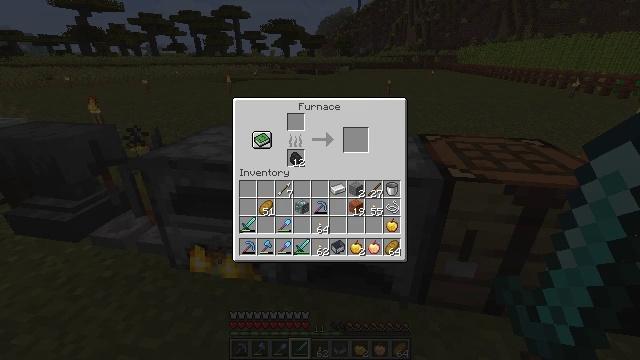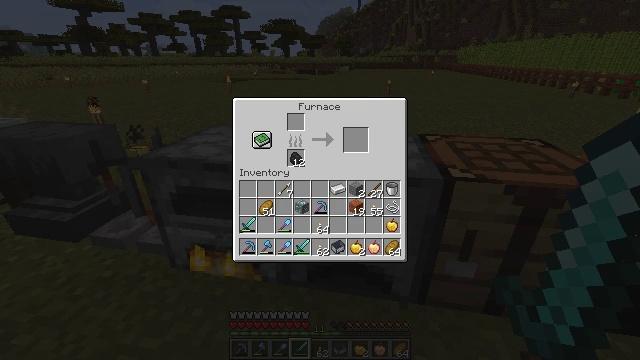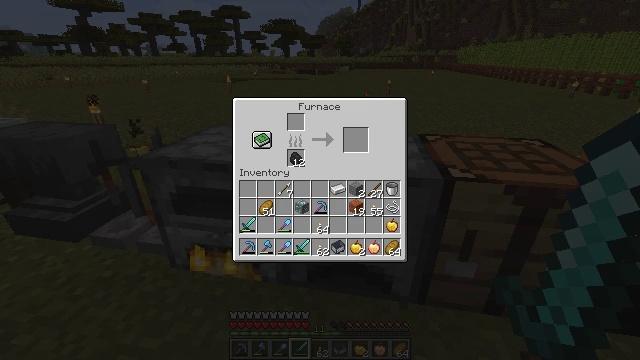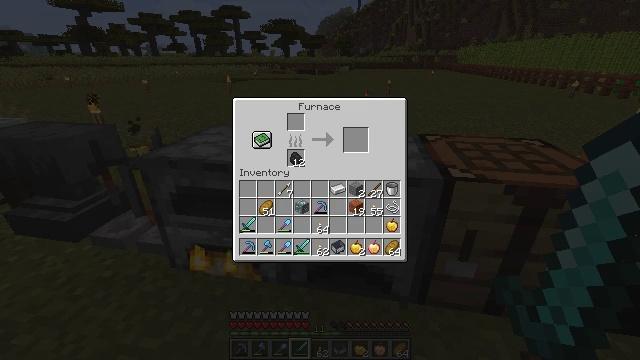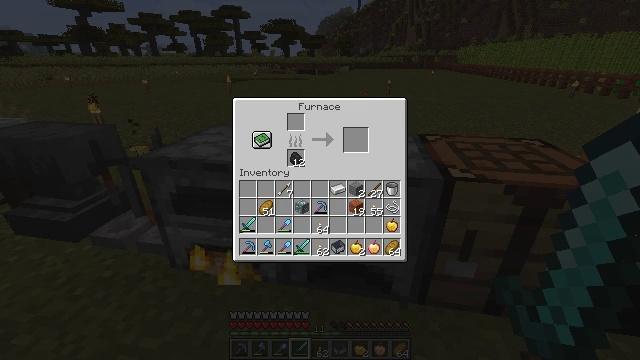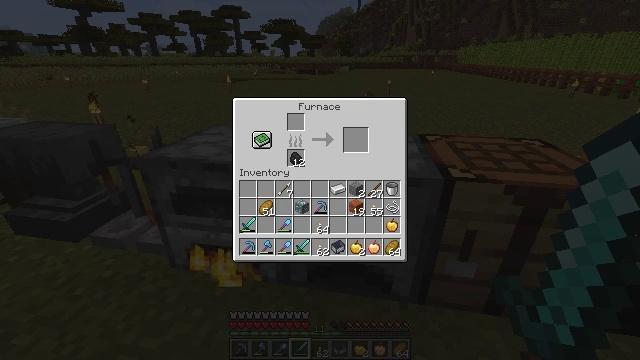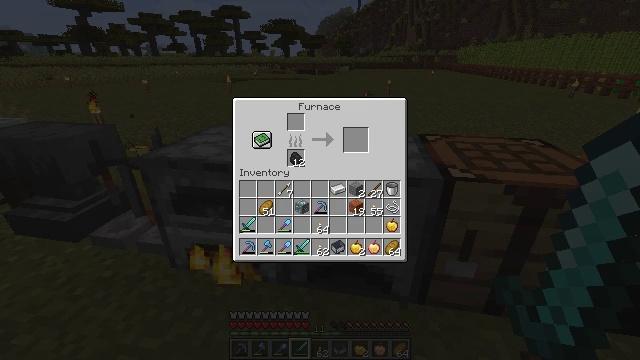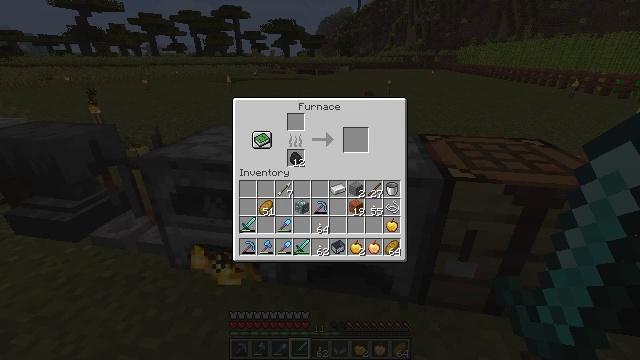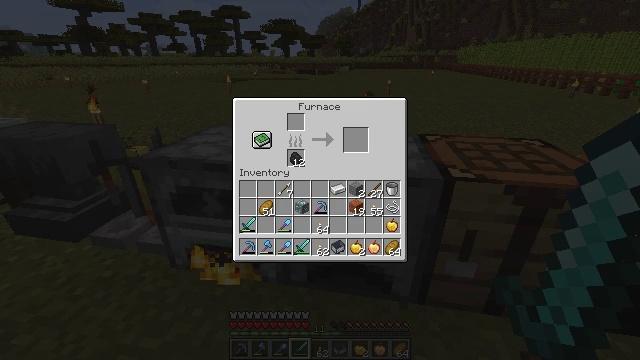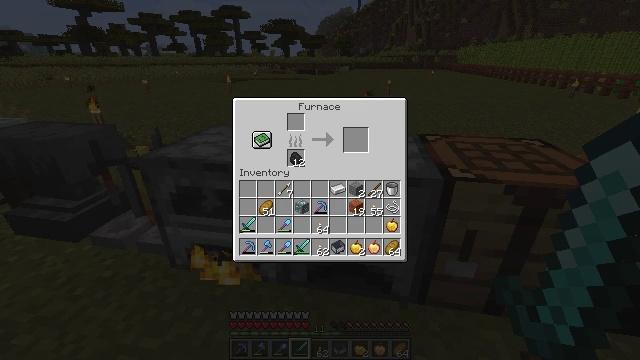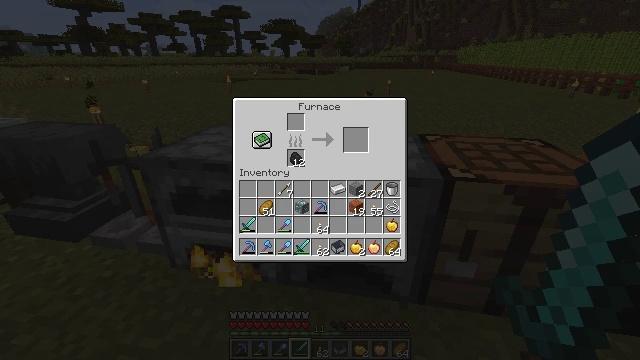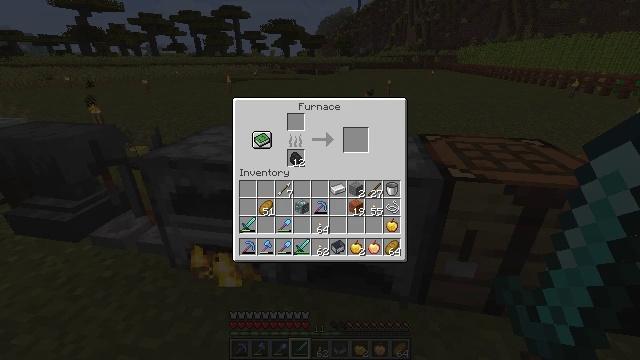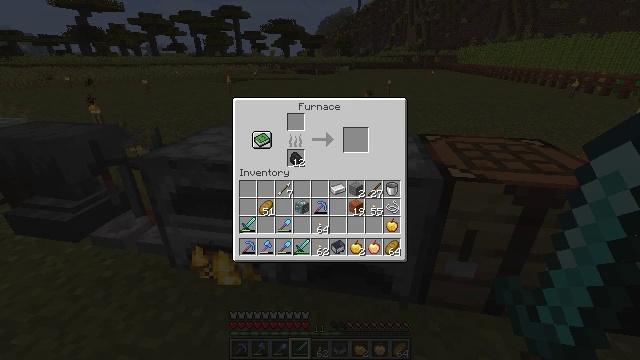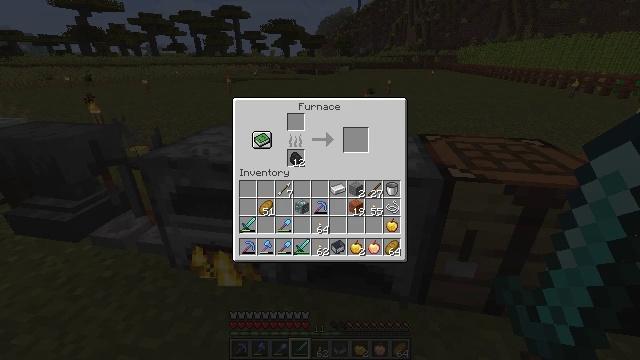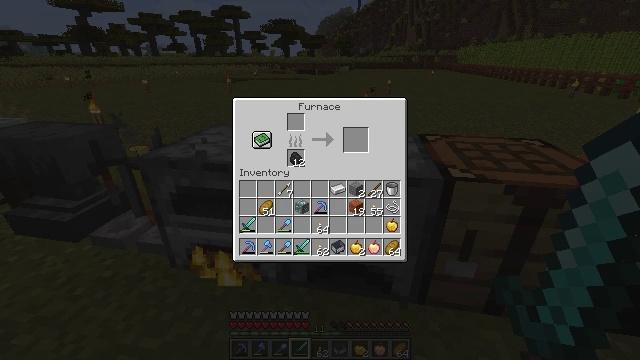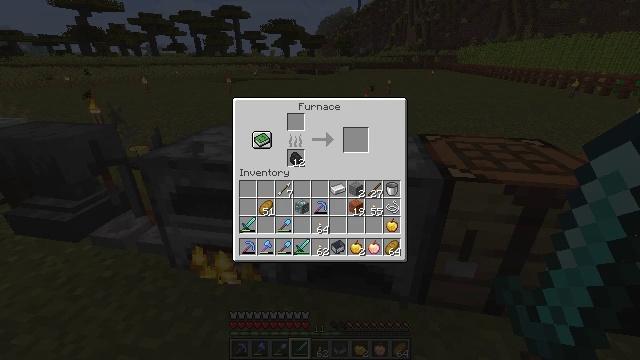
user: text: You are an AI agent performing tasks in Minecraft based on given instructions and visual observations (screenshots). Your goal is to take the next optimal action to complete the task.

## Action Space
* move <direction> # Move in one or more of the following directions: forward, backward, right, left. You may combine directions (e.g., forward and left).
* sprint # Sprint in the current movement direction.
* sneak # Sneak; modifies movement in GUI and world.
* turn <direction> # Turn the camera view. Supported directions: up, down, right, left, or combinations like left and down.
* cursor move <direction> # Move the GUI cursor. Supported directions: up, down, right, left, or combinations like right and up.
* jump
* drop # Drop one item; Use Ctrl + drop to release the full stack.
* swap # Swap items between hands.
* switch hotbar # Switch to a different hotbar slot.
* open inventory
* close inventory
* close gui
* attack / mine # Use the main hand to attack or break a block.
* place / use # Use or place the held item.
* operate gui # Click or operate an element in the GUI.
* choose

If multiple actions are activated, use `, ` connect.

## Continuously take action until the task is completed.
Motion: motion action
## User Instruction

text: To craft a diamond, utilize the crafting grid.
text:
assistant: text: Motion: no_op
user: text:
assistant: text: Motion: no_op
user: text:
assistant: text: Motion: cursor move right and up
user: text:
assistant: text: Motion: no_op
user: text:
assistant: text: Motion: cursor move right and up
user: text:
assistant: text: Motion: no_op
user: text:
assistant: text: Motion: no_op
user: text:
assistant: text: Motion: no_op
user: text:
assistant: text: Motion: no_op
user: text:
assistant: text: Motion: cursor move right
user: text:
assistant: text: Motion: cursor move right
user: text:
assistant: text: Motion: no_op
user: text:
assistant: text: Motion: operate gui
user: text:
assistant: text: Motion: operate gui
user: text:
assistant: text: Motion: operate gui
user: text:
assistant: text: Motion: operate gui
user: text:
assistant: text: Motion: no_op
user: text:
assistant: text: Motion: no_op
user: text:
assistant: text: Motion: no_op
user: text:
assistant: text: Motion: no_op
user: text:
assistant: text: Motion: no_op
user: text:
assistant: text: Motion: no_op
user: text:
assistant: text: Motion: no_op
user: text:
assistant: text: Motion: no_op
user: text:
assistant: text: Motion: no_op
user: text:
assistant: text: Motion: no_op
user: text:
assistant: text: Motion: no_op
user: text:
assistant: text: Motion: no_op
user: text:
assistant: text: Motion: no_op
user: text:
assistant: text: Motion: no_op